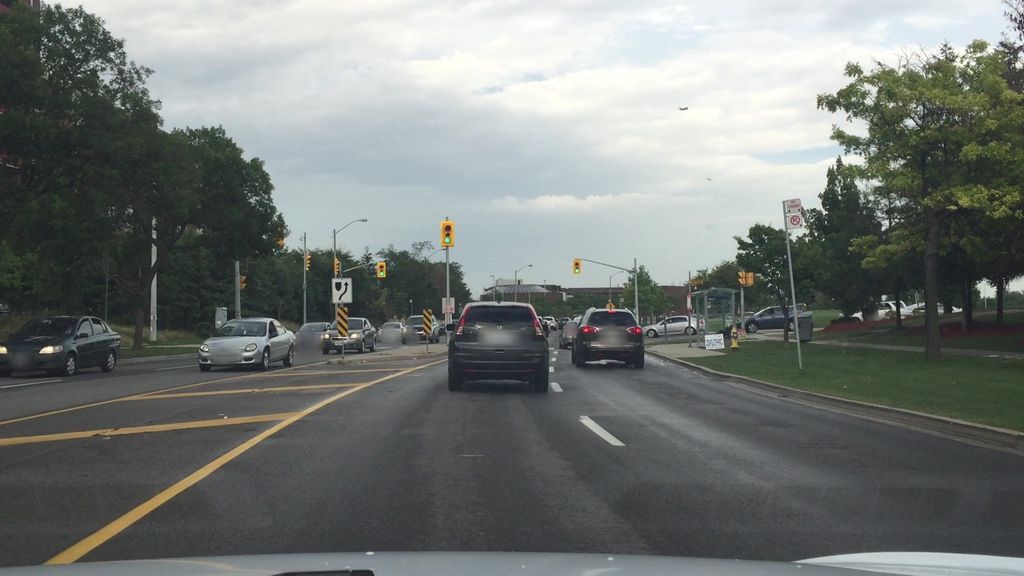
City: toronto